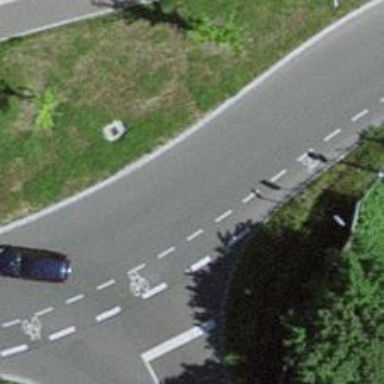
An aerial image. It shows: Tertiary road with asphalt surface featuring traffic calming island.